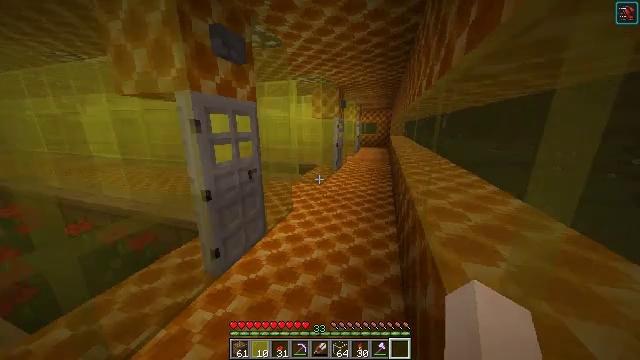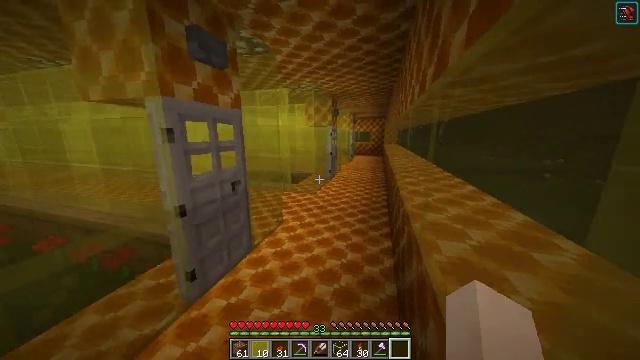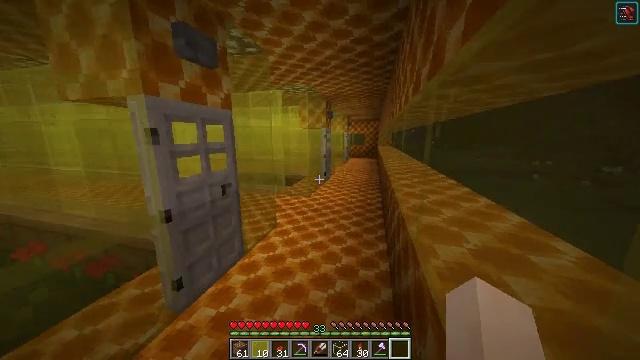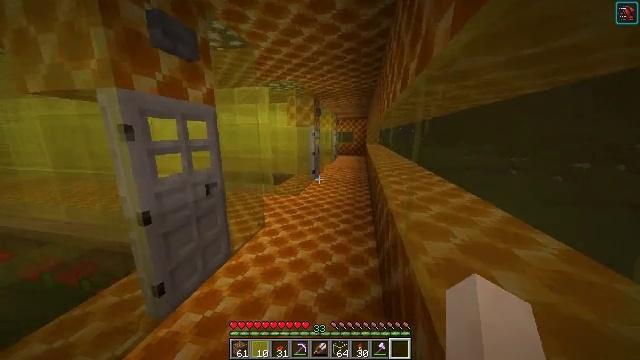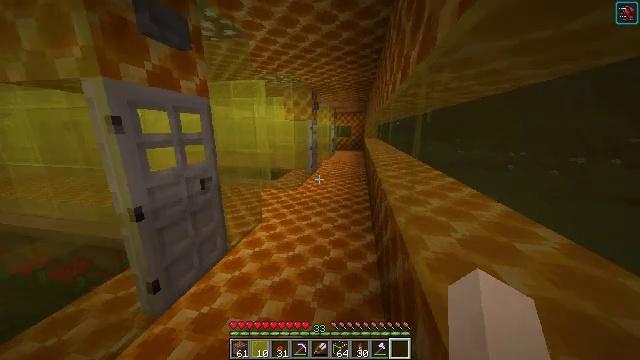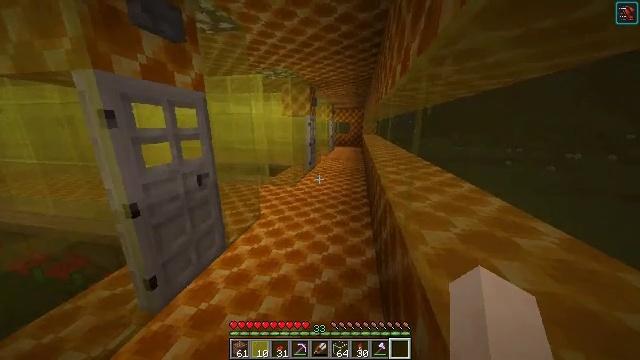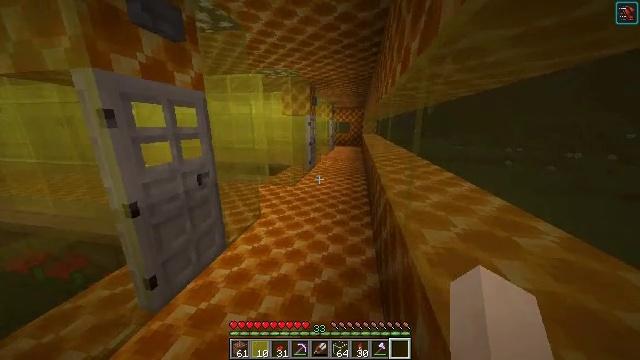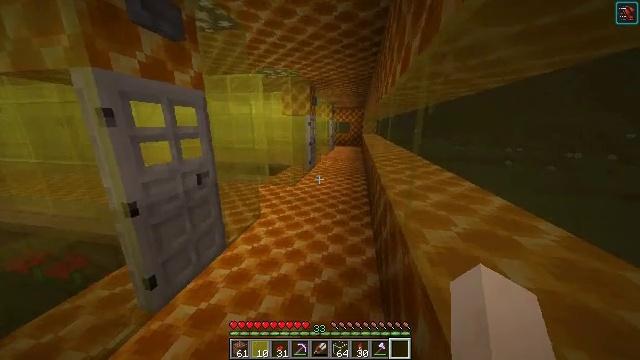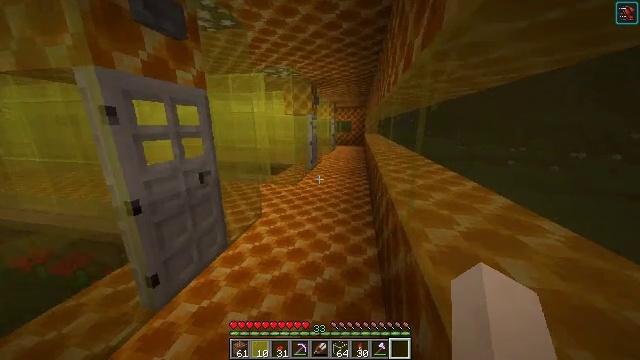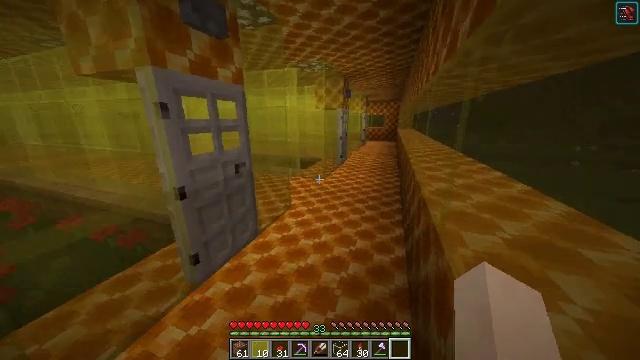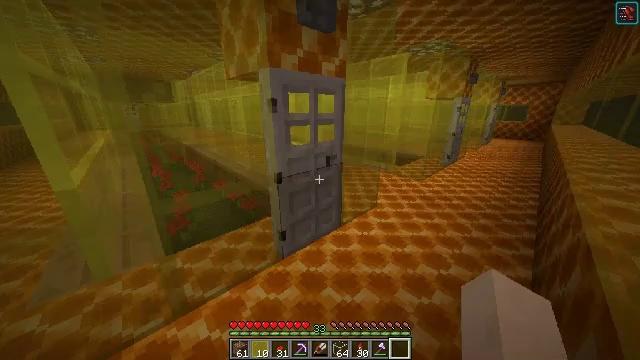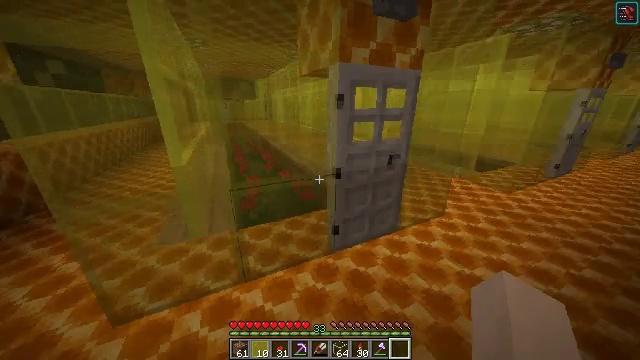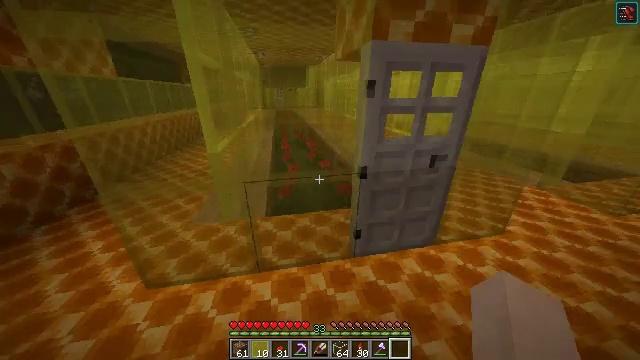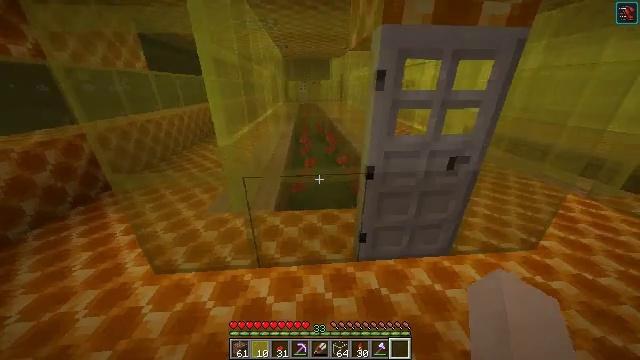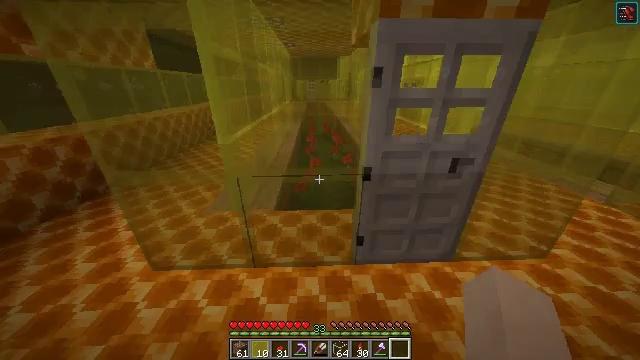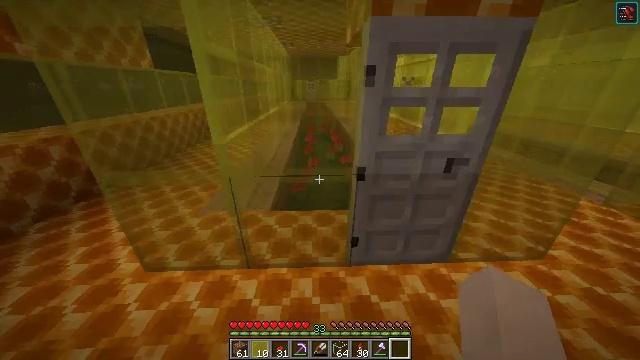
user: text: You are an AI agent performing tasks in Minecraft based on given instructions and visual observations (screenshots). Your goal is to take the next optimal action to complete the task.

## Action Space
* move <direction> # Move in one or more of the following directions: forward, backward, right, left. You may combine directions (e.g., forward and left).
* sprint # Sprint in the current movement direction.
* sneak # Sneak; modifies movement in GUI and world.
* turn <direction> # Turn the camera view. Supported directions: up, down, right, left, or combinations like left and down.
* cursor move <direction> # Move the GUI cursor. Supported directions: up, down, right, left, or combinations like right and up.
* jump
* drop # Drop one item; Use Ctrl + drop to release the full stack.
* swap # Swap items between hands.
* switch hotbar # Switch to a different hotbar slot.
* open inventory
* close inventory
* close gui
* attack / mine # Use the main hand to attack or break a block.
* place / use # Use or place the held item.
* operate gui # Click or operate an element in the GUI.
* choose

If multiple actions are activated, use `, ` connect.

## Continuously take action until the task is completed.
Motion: motion action
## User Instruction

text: Mine the yellow stained glass pane to remove it.
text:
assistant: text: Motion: turn right and up
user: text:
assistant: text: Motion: turn right
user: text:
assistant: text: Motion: turn right
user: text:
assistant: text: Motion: turn down
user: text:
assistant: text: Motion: turn down
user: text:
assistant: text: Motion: no_op
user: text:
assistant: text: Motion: no_op
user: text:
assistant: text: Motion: no_op
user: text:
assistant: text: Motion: turn left and down
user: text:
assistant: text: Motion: move forward and move right, turn left and down
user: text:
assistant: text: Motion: move forward and move right, turn left and down
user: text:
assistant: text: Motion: move forward and move right, turn left and down
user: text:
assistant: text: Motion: turn left and down
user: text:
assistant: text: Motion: turn left
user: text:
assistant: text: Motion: no_op
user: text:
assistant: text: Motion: no_op
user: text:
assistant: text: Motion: move left
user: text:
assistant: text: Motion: move forward and move left
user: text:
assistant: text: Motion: move forward and move left
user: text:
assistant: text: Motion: no_op
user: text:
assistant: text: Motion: no_op
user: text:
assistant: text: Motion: no_op
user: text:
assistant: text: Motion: move right, turn right
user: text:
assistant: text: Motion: move right, turn right
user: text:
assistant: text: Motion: move right, turn right
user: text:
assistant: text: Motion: move forward and move right, turn right
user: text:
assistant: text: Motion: move forward and move right, turn right
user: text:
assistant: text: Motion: move forward and move right
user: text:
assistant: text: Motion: move forward and move right, turn left
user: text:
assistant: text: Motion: move forward and move right, turn left and down